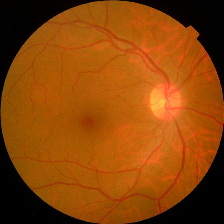
Diabetic retinopathy grade: No DR